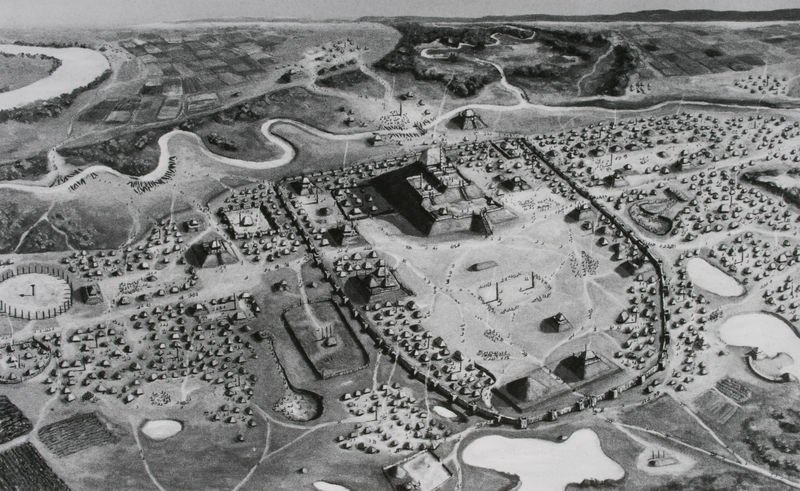
Titel: Rekonstruktion der Erdhügel bei Cahokia (Illinois)
Schlagwörter: baum, berg, wasser, weiß, bäume, fluss, landschaft, menschen, ocker, sand, see, stadt, geschwungen, grau, hell, schwarz, strasse, säulen, zeichnung, anlage, gebäude, schloss, weg, wiese, zaun, architektur, bach, feld, felder, flusslauf, horizont, häuser, natur, pfähle, gewässer, wege, wiesen, land, kreis, garten, ansicht, berge, mauer, hof, hütten, platz, vogelperspektive, strom, schlacht, treppe, uhr, model, befestigung, äcker, aufsicht, foto, fotografie, luftaufnahme, straßen, burg, türme, palast, seen, festung, gewunden, lauf, heer, photo, alleen, tümpel, obelisk, siedlung, stadtmauer, tempel, plateau, pyramide, grabstätte, schlängeln, fotographie, bau, meander, bauten, zelt, zelte, flüsse, rekonstruktion, tempelanlage, versailles, wall, rhein, lateinamerika, mexiko, obelisken, luftbild, kläranlage, baume, gebiete, pyramiden, sonnenuhr, inka, maya, azteken, aztekisch, maja, teiche, flugaufnahme, feldlager, inkas, mayas, zikkurat, deunkel, inca, seeen, wallanlage